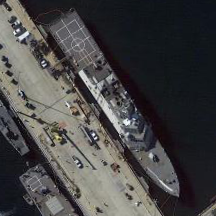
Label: Freedom-class_combat_ship